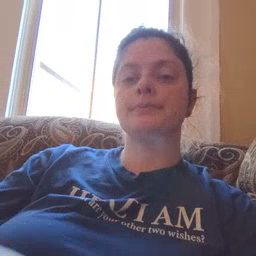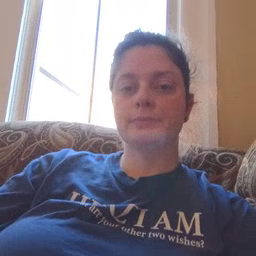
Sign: thirsty